Field crop: maize
Growth stage: 2
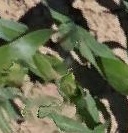
Species: maize